Field crop: maize
Growth stage: 2
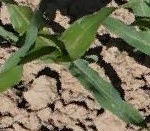
Species: maize